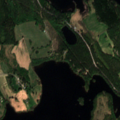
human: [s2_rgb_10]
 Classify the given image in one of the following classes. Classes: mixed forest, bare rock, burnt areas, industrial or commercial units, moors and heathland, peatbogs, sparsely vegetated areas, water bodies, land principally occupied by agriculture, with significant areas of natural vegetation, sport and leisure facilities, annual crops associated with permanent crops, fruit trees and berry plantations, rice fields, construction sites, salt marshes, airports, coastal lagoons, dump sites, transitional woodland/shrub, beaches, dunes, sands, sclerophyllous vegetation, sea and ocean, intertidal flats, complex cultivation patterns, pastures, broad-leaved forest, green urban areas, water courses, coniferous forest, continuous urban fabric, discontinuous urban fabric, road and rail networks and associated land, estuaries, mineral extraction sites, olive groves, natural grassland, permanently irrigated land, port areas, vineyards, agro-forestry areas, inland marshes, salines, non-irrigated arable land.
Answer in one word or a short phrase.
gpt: non-irrigated arable land, coniferous forest, mixed forest, water bodies